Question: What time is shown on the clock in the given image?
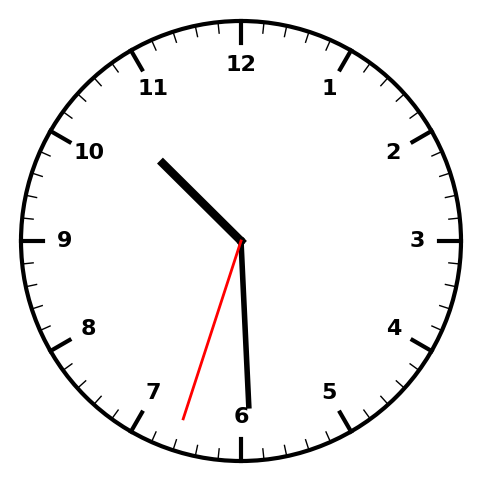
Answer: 10:29:33